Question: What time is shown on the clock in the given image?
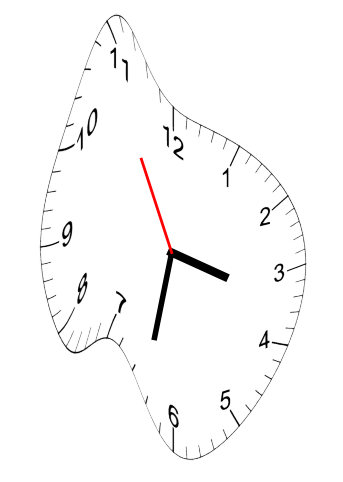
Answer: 03:31:55